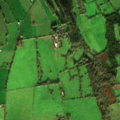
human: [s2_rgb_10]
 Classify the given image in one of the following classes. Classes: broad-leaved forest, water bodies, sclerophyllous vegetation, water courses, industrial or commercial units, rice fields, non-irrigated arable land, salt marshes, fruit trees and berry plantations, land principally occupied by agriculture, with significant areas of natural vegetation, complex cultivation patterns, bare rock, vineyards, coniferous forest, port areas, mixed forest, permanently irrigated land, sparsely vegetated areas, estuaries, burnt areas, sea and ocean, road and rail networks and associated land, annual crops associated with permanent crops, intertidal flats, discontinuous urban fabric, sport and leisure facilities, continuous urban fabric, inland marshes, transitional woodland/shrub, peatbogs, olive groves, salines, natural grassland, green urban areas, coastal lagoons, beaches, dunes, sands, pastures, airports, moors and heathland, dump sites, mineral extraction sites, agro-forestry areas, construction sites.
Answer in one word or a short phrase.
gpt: pastures, land principally occupied by agriculture, with significant areas of natural vegetation, broad-leaved forest